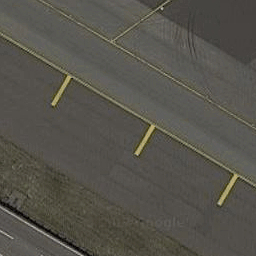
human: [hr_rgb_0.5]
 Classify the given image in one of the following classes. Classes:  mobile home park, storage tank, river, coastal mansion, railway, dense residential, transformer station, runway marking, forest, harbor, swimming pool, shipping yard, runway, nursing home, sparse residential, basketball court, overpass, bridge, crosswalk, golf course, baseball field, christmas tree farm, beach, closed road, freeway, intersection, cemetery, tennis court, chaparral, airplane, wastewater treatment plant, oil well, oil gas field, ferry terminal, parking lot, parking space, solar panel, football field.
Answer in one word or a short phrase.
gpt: runway marking